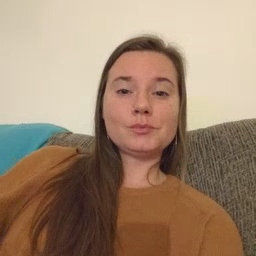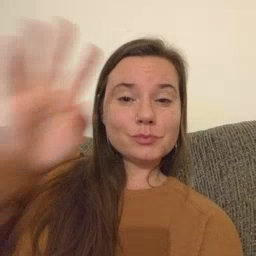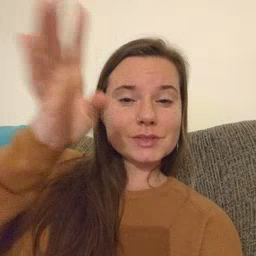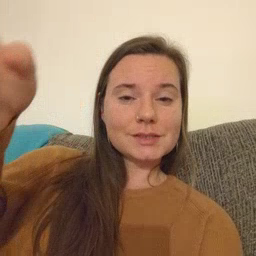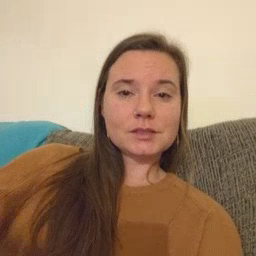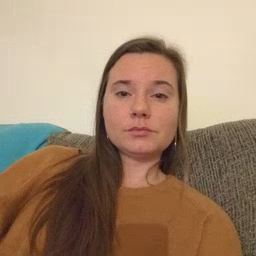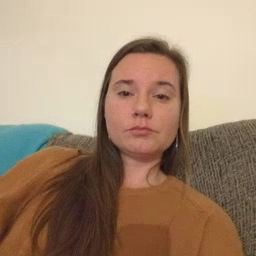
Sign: pretend